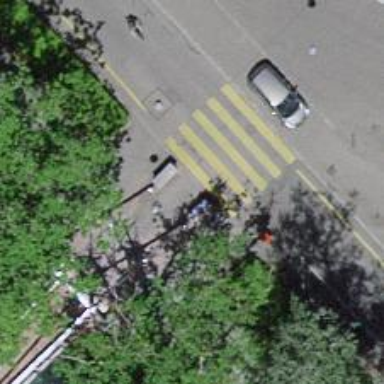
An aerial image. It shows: Kerb barrier.